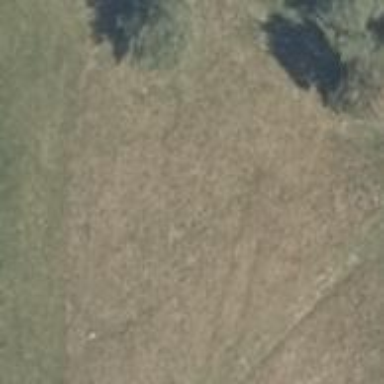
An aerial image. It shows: Rough area in golf course.